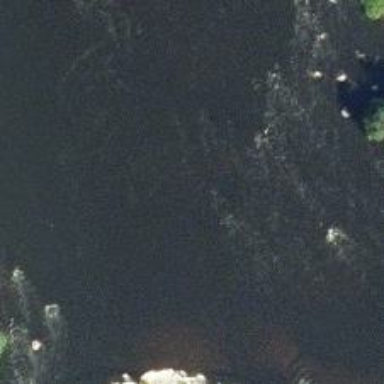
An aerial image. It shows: Rapids in the waterway.